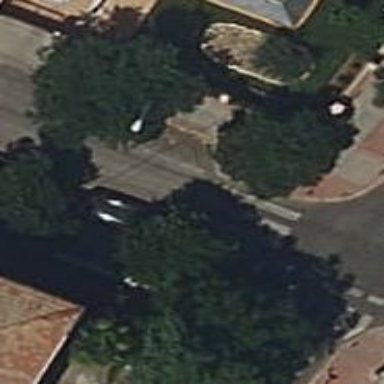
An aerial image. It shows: Residential road with asphalt surface. There are parallel on-street parking lanes on both sides.